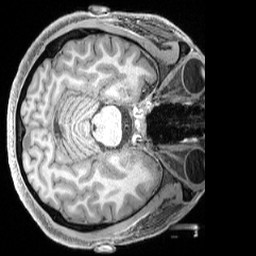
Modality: T1w
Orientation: axial
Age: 28
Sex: male
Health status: ill
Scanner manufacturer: siemens
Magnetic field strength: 3 T
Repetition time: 2.4 s
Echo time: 0.00222 s